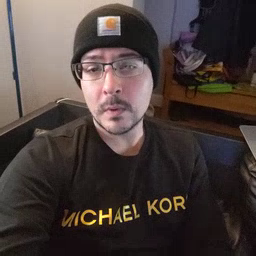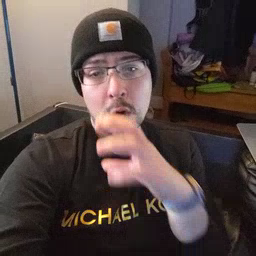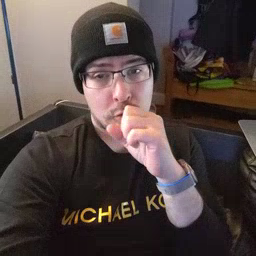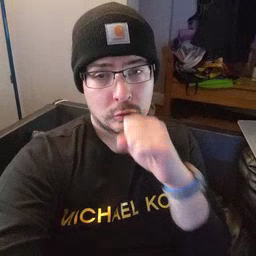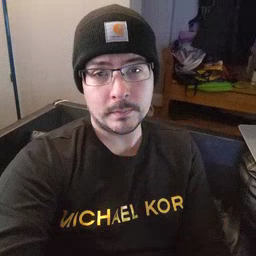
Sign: orange